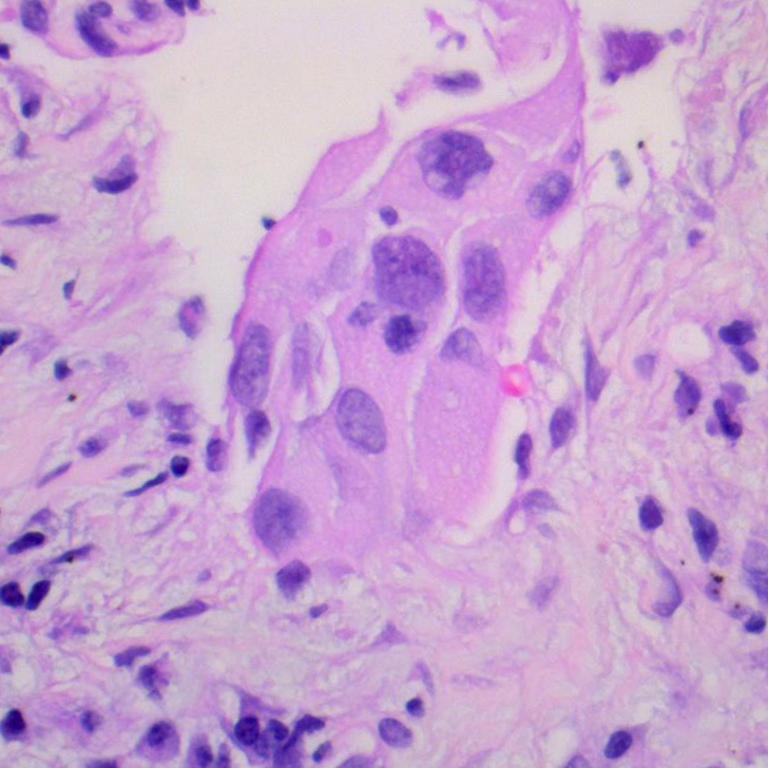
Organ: lung
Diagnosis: adenocarcinomas